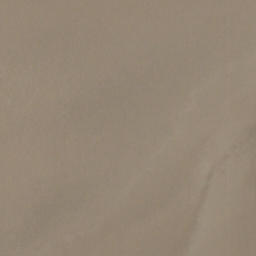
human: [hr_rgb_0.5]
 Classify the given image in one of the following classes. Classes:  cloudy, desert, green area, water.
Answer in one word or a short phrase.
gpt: cloudy